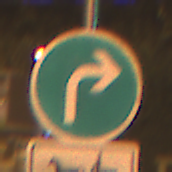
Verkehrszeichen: VorgeschriebeneFahrtrichtungRechts
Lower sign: MehrspurigeFahrzeugeFrei9
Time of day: Night
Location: Outdoor (Urban)
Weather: PartlyCloudy
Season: NotSpecified
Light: Artificial